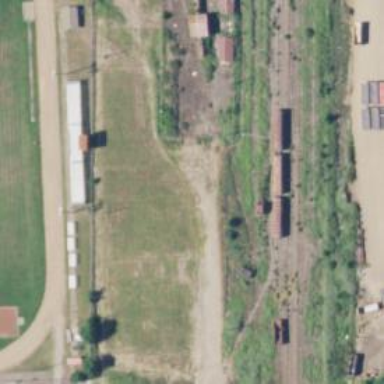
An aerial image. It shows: Railway siding with rails.